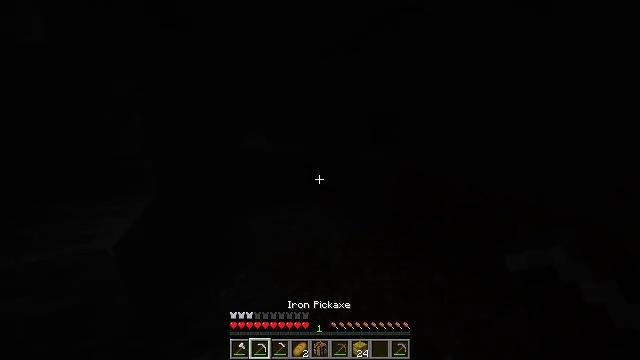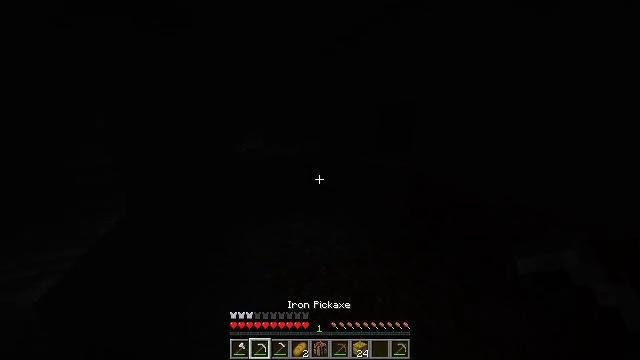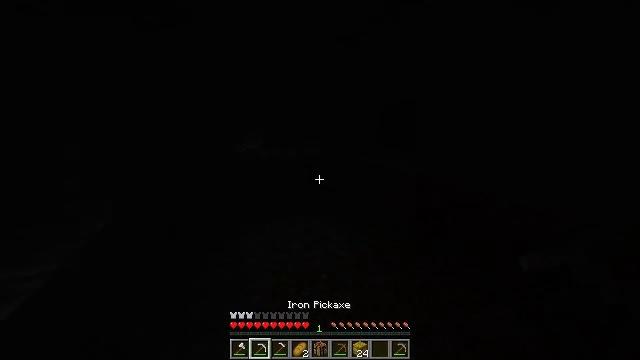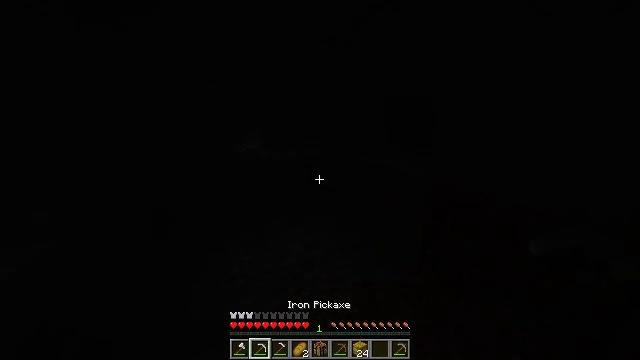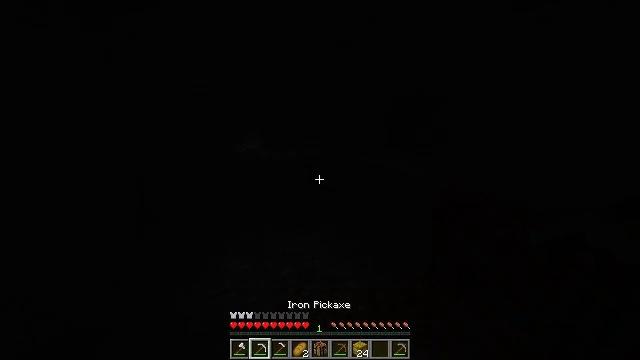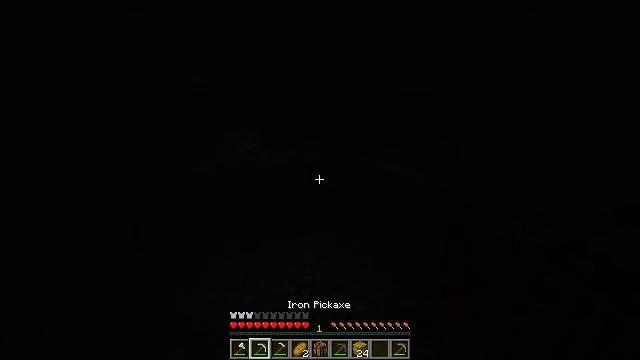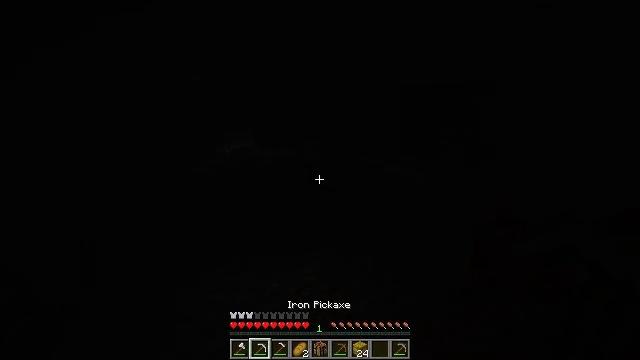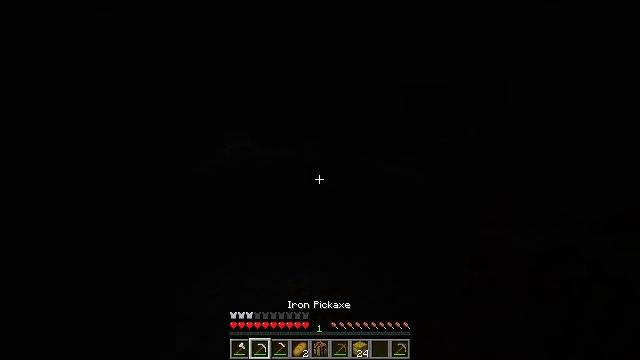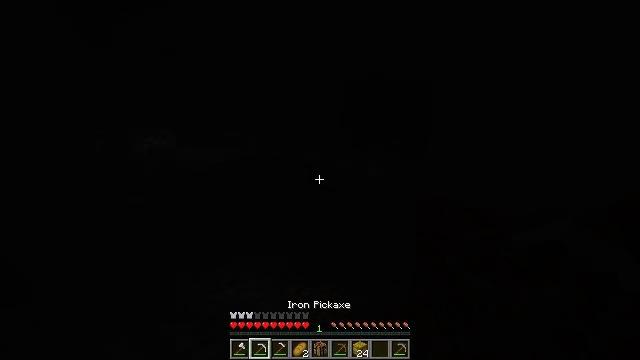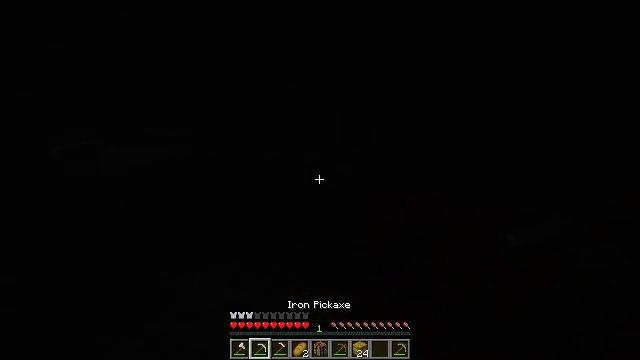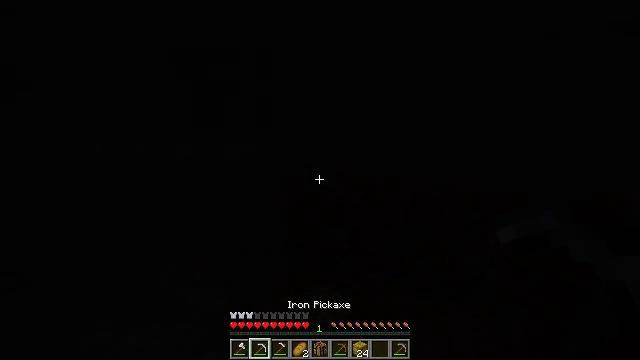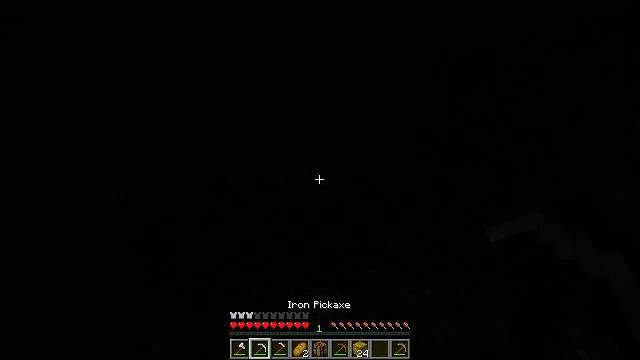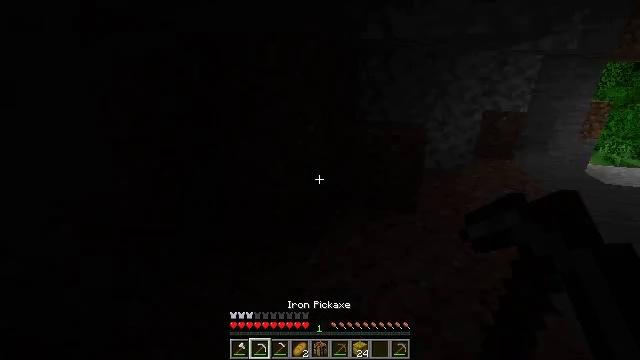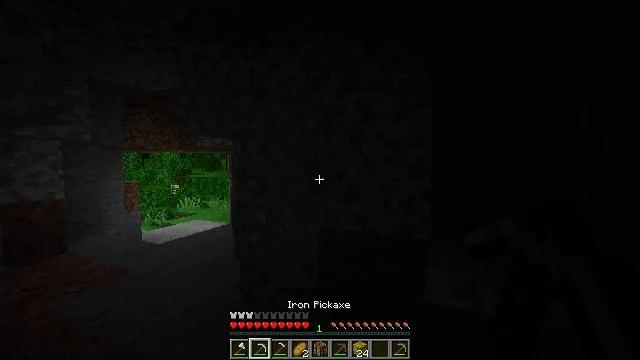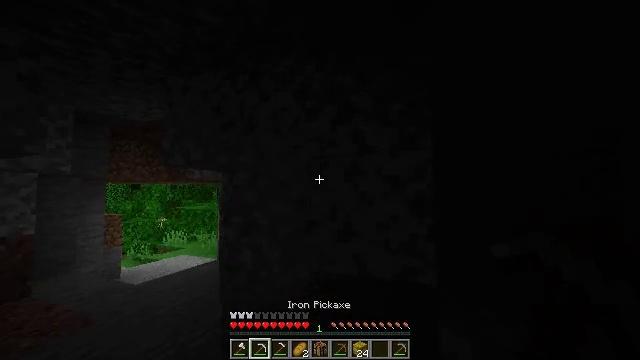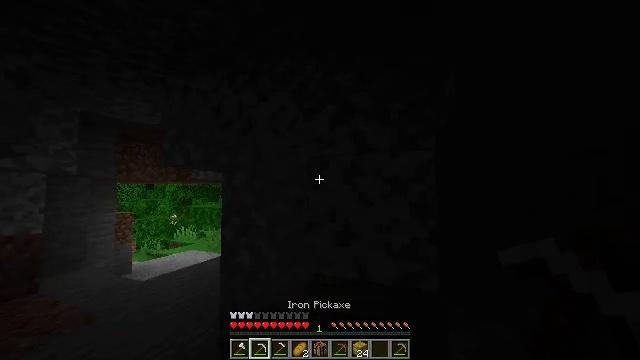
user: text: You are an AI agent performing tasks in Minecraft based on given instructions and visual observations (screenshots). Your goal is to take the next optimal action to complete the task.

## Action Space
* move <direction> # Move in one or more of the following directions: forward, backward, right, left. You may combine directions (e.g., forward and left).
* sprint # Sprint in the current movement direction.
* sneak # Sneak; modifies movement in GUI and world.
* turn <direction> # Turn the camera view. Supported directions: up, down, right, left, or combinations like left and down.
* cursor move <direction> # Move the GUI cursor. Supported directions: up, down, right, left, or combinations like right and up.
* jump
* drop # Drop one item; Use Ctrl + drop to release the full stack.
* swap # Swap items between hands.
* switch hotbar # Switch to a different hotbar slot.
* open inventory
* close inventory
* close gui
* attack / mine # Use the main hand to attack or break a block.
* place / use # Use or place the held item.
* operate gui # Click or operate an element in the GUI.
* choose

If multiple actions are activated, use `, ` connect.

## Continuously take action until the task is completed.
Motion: motion action
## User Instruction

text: Collect fern using your hands.
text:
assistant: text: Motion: move forward
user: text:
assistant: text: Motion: move forward
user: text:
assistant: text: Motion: move forward
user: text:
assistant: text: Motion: move forward
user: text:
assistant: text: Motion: no_op
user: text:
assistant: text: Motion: no_op
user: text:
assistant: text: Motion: no_op
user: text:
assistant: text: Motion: turn right and down
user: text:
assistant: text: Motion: turn right and down
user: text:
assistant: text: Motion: turn right and down
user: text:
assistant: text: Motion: turn right
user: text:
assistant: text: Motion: turn right
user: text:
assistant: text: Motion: move forward, turn right and up
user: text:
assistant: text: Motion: move forward, sprint, turn right and up
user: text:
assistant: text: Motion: move forward, sprint
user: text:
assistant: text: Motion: move forward, sprint
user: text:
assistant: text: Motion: move forward, sprint
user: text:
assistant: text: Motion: move forward, sprint, turn left
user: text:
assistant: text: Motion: move forward, turn left and down
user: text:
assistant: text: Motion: move forward, turn left and down
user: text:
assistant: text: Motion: move forward, turn left and down
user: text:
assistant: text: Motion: move forward and move left, sprint
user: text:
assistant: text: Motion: move forward and move left, sprint
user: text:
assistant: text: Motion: move forward and move left, sprint
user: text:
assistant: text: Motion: move forward, sprint
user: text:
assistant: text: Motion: move forward, sprint
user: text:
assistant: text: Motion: move forward, sprint
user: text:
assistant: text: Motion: move forward, turn right and up
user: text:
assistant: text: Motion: move forward, turn right and up
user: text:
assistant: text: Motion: move forward